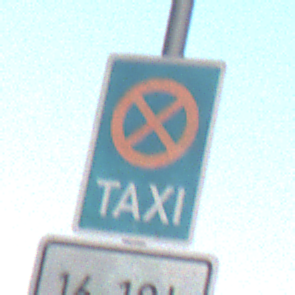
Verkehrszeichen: Taxenstand
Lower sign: ZeitangabenOhneBeschraenkungAufWochentage1
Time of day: SunriseSunset
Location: Outdoor (Nature)
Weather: Clear
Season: Winter
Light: Natural